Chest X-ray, PA view. Patient: 56 years old, sex F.
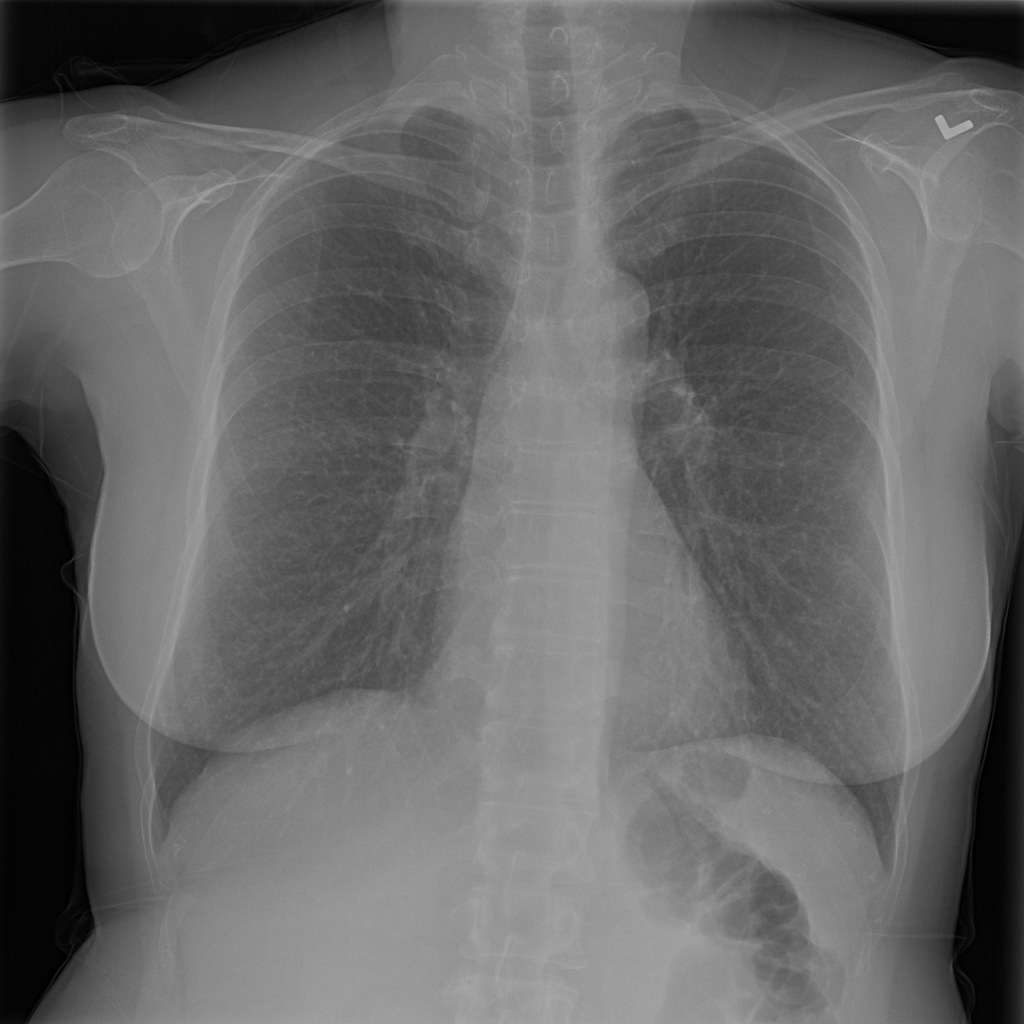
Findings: No Finding